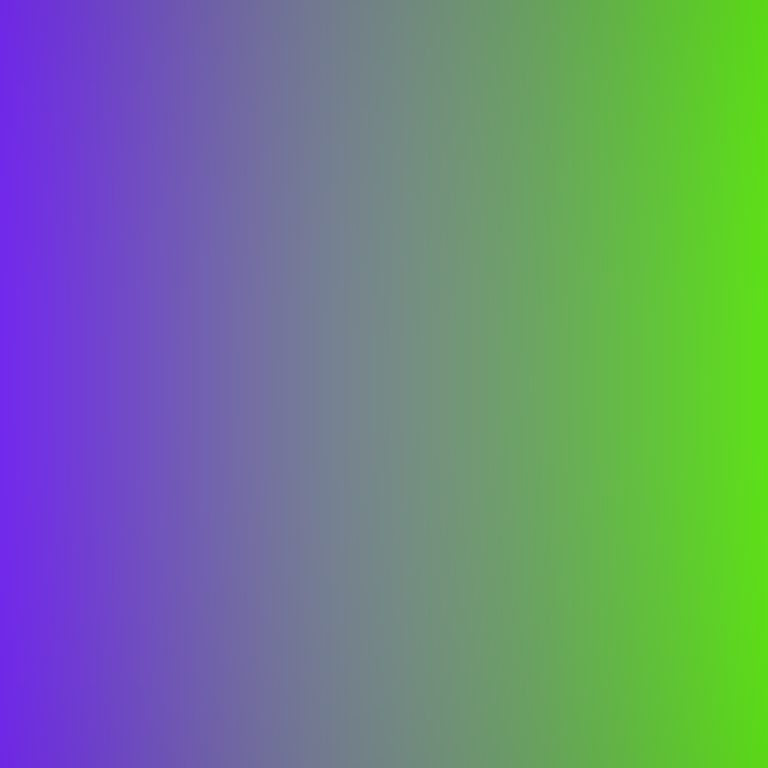
Abstract light effect, smooth gradient from violet to green, calm atmosphere, soft blend, no room, no furniture, no objects.